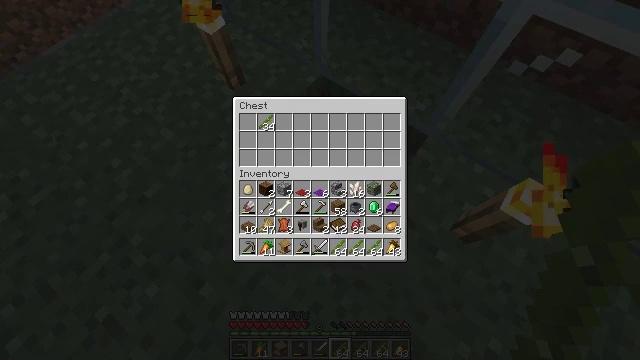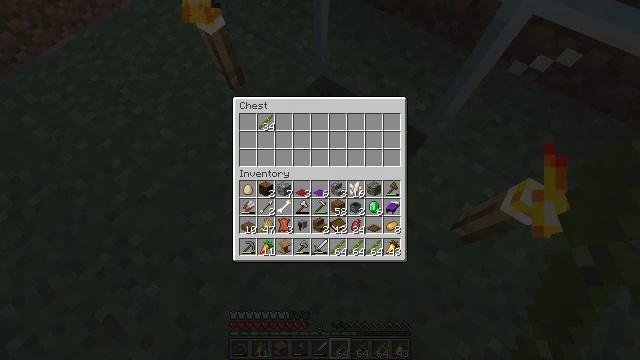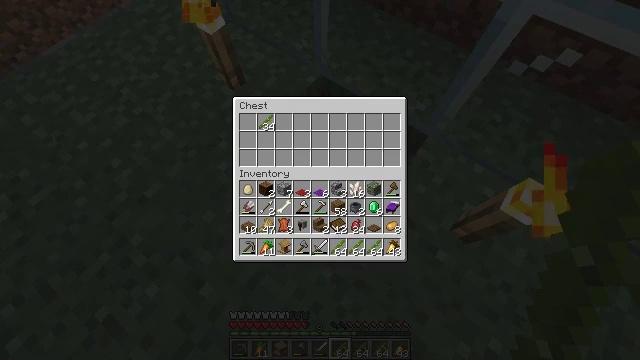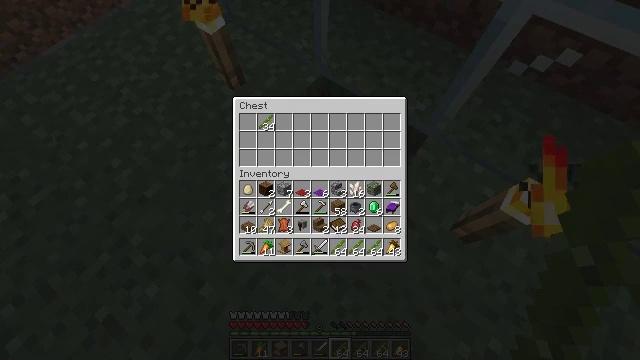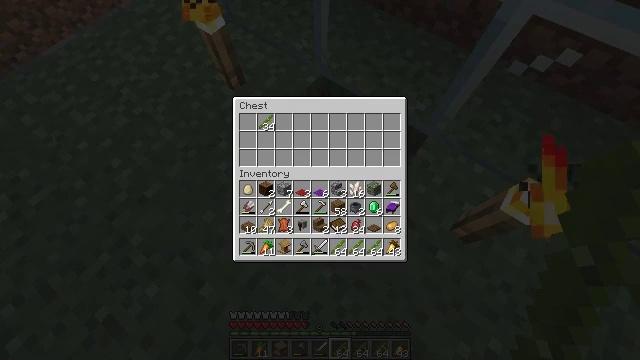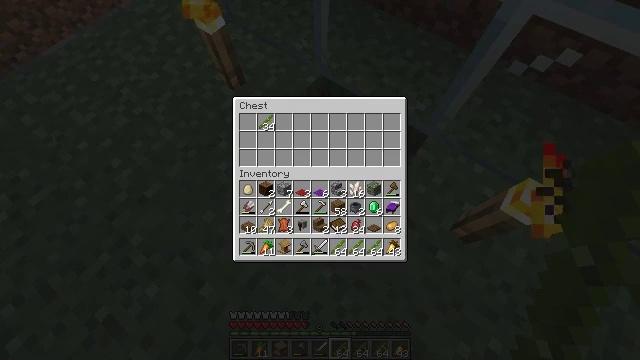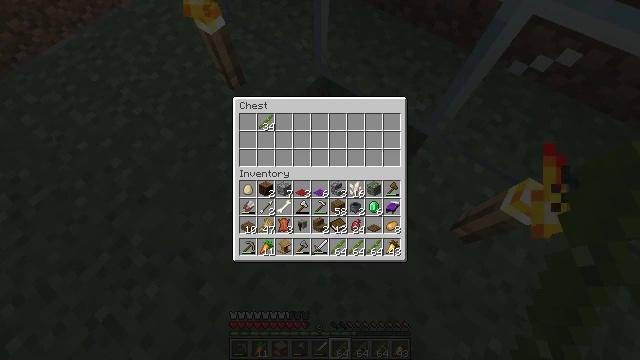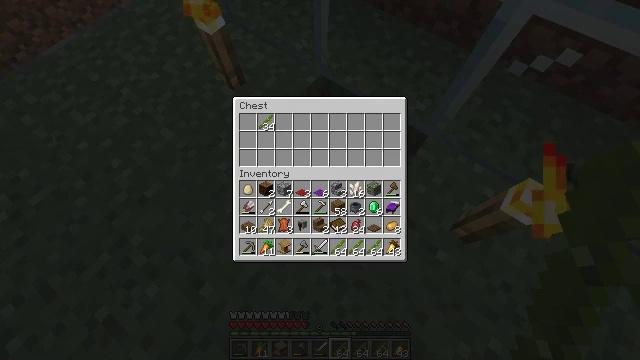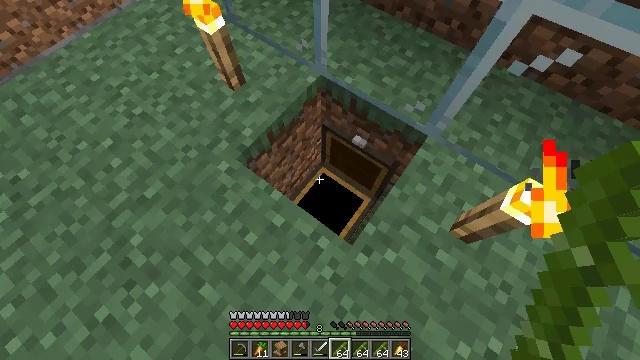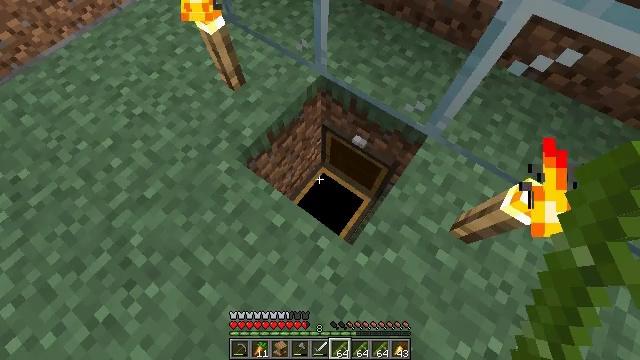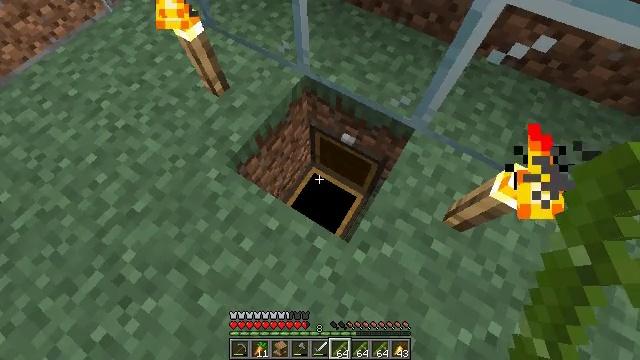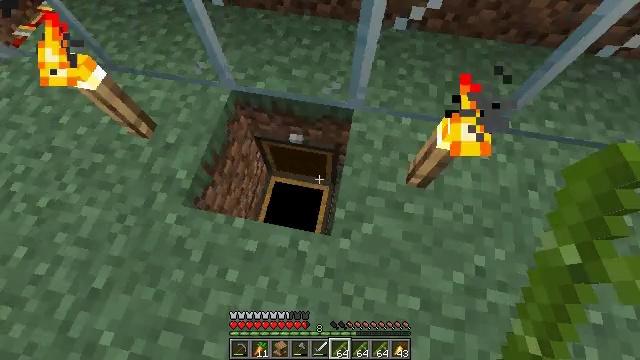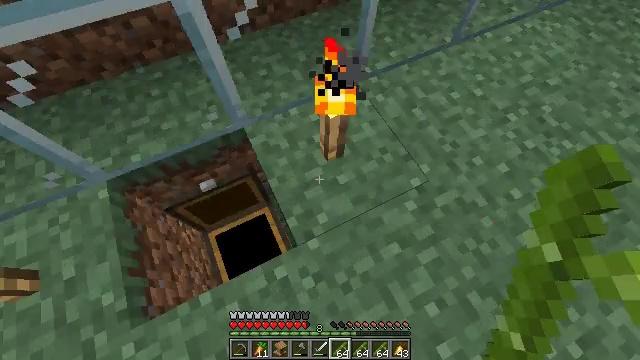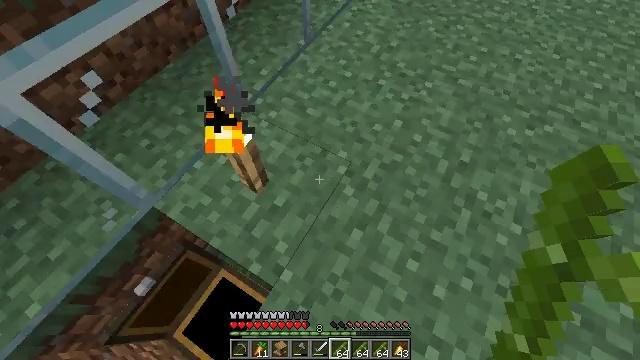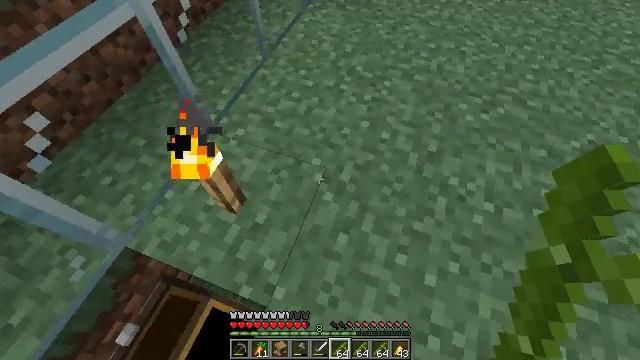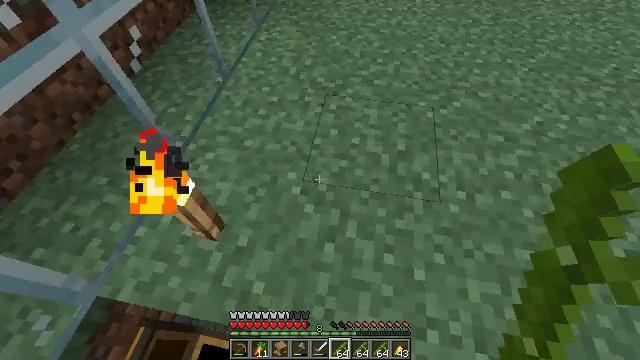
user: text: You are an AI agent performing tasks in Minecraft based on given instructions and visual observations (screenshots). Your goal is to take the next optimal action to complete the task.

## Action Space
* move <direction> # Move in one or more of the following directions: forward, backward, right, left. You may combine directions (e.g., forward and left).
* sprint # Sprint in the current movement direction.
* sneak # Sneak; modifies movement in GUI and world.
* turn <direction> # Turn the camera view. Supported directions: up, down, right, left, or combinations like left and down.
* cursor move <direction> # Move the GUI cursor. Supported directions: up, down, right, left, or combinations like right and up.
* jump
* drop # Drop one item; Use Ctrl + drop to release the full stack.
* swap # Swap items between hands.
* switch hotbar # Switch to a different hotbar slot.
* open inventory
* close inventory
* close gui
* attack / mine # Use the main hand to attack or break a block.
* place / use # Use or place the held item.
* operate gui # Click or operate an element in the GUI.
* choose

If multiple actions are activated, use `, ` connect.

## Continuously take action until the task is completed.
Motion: motion action
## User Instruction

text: Break the bamboo stalk.
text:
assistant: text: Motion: no_op
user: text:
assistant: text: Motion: no_op
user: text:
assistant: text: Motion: no_op
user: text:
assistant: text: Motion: no_op
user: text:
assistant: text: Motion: no_op
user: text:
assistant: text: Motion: no_op
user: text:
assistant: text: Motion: no_op
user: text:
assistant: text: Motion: no_op
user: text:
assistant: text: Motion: no_op
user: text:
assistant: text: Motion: turn right
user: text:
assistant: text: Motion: turn right
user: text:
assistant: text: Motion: turn right and up
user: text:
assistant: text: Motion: turn right and up
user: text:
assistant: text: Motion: turn right and up
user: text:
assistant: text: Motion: turn right and up
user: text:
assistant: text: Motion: turn right and up
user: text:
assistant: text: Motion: turn right and up
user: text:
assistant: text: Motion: turn right and up
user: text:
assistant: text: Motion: turn right
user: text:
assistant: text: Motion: turn right
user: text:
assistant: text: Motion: no_op
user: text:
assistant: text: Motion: no_op
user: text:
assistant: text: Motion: move forward
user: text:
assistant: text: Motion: move forward
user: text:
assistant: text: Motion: move forward
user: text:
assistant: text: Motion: move forward, turn right and up
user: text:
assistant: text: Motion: move forward, turn right and up
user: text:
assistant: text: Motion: move forward, turn up
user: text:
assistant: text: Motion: move forward, sprint, turn up
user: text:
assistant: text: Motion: move forward, sprint, turn left and up